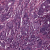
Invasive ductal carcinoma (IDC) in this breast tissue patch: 1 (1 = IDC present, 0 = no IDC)